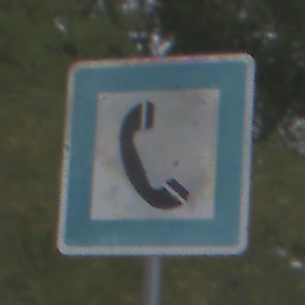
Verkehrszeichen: Fernsprecher
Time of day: Midday
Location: Outdoor (Suburban)
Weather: Overcast
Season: NotSpecified
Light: Natural